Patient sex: M
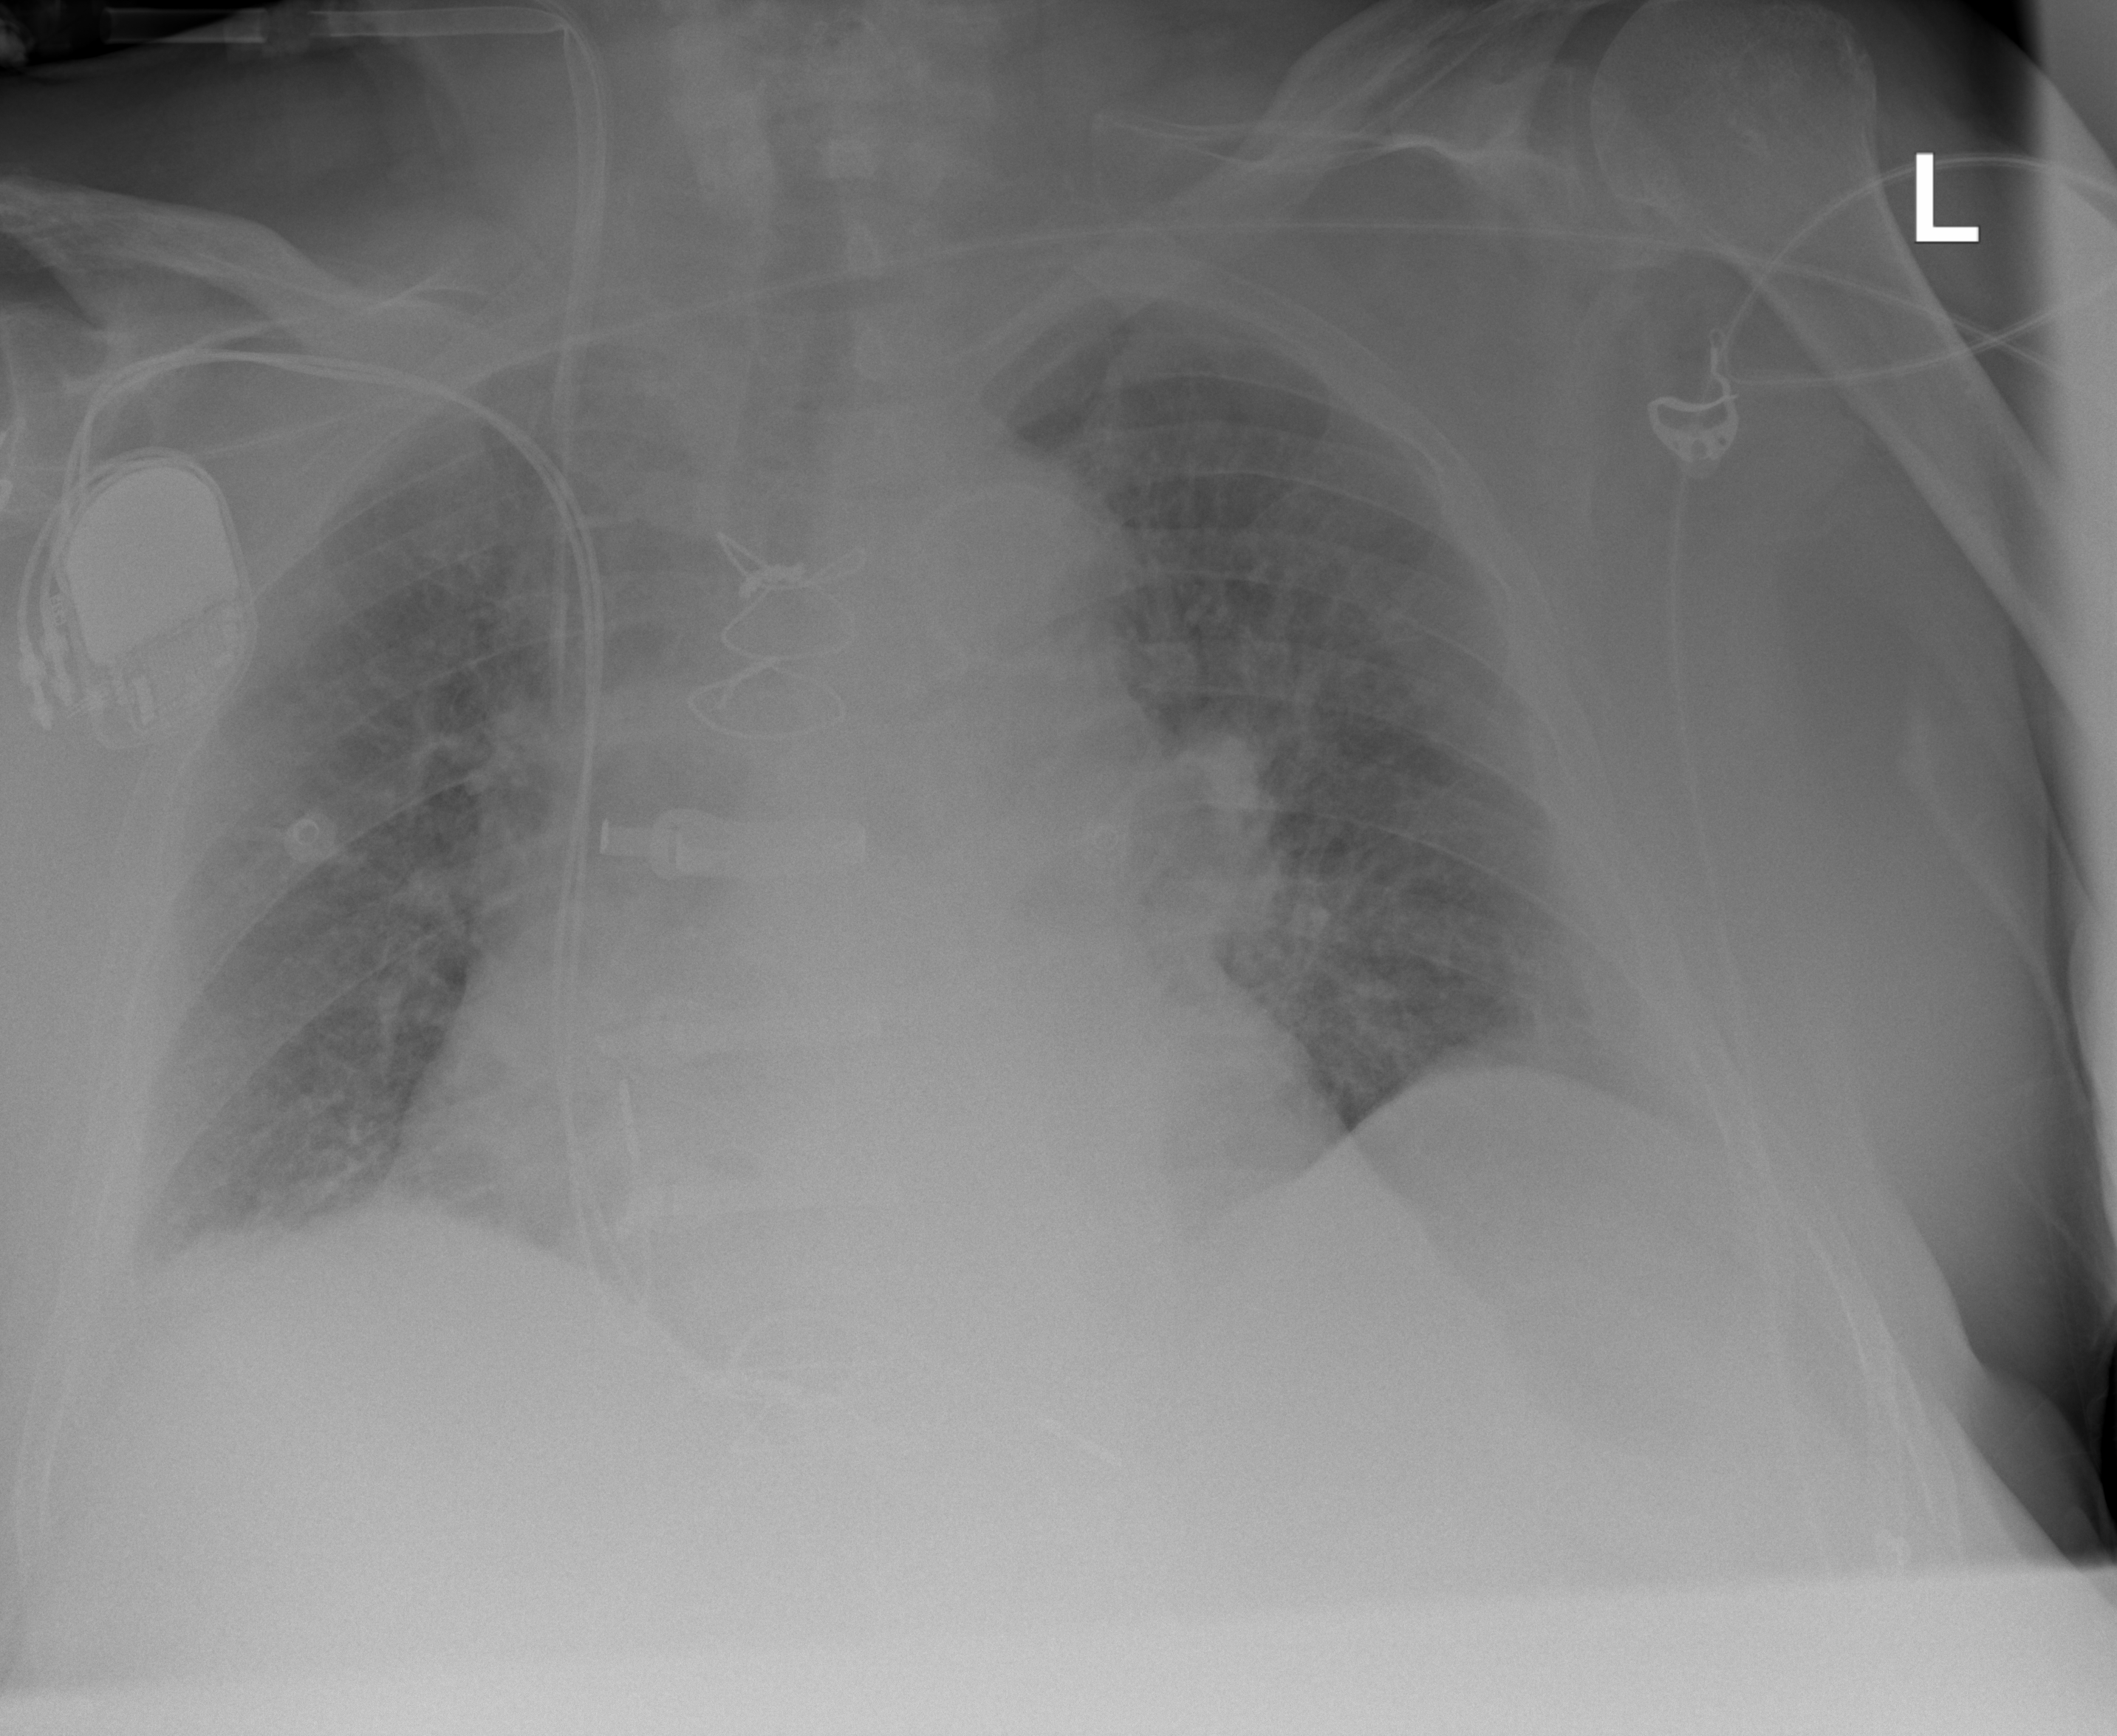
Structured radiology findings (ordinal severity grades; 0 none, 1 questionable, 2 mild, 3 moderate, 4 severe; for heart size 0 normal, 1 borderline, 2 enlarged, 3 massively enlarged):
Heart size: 2
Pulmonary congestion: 2
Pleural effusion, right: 1
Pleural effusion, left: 1
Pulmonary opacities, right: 0
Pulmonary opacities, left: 0
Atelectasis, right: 2
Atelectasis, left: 2